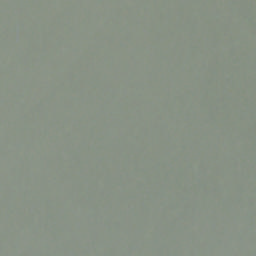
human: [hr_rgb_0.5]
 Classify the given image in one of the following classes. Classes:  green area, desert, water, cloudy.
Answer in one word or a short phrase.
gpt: cloudy